Question: I've been encountering a weird problem when receiving the Facebook oauth response string using 'System.Windows.Controls.Webbrowser' for authentication. Following request URI is sent:
'''
https://www.facebook.com/dialog/oauth?client_id=[APPID]&redirect_uri=https://www.facebook.com/connect/login_success.html&scope=publish_stream,read_friendlists,email&response_type=token
'''
but what I receive is only 'https://www.facebook.com/connect/login_success.html', i.e. no access_token.

Strangely, copy&paste the request URI into a browser (e.g. IE8) properly returns the auth-uri
'''
https://www.facebook.com/connect/login_success.html#access_token=[PROPERTOKEN]&expires_in=[PROPERNUMBER]
'''
Here's what I've been trying: (Full C# class: <URL>
First, send the request URI:
'''
private void Window_Loaded(object sender, RoutedEventArgs e)
{
StringBuilder authReqUri = new StringBuilder("https://www.facebook.com/dialog/oauth?client_id=");
authReqUri.Append(Properties.Settings.Default.FBAppID);
authReqUri.Append( "&redirect_uri=https://www.facebook.com/connect/login_success.html&scope=");
authReqUri.Append(Properties.Settings.Default.FBScope);
authReqUri.Append("&response_type=token");
Properties.Settings.Default.FBReqString = authReqUri.ToString();
return;
}
'''
And onWindowClose execute parsing the token:
'''
/// <summary>
/// Property to indicate if authentication with facebook was a success
/// </summary>
public bool AuthenticatedSuccessfully
{
get
{
// Cast to a browser control to get at the current source
if (uiFrameLogin.Content.GetType() == typeof(WebBrowser))
{
WebBrowser webBrowser = (WebBrowser)uiFrameLogin.Content;
if (webBrowser.Source != null && webBrowser.Source.ToString().Contains("&error"))
return false; // look for an error
else
if (
webBrowser.Source != null &&
webBrowser.Source.AbsolutePath.Contains("login_success")
)
{
string temp;
temp = Regex.Replace(webBrowser.Source.Fragment, "^.*access_token=", "");
Properties.Settings.Default.FBAccessToken = System.Text.RegularExpressions.Regex.Replace(temp, "&.*", "");
temp = Regex.Replace(webBrowser.Source.Fragment, "^.*access_token=.*&", "");
Properties.Settings.Default.FBExpiresIn = System.Text.RegularExpressions.Regex.Replace(temp, "expires_in=", "");
return true; // if its at this page, we've auth'd successfully
}
}
return false; // cant find the success page, cant indicate a successful auth - no return false.
}
}
'''
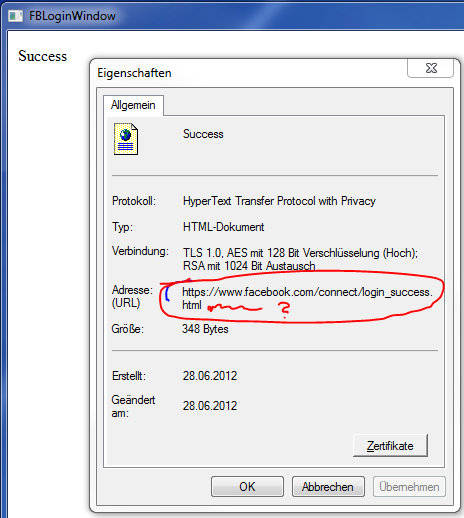
Answer: This code works....
'''
private void button1_Click(object sender, EventArgs e)
{
webBrowser1.Navigated += new WebBrowserNavigatedEventHandler(webBrowser1_Navigated);
webBrowser1.Navigate("https://www.facebook.com/dialog/oauth?client_id=[AppId]&redirect_uri=https://www.facebook.com/connect/login_success.html&scope=publish_stream,read_friendlists,email&response_type=token");
}
void webBrowser1_Navigated(object sender, WebBrowserNavigatedEventArgs e)
{
Console.WriteLine(webBrowser1.Url);
}
'''